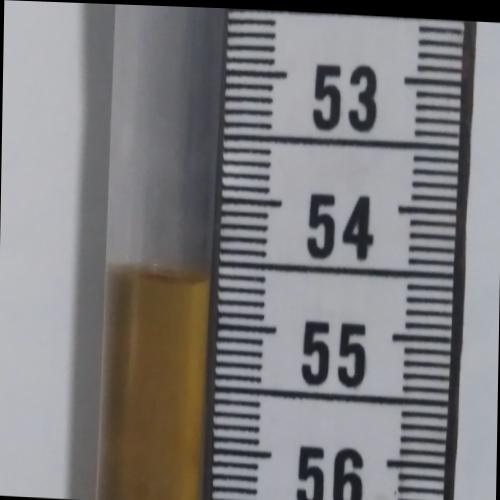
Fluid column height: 54.6 cm